Question: I am experiencing a weird behaviour from Visual Studio 2013. I've got a C# program which writes to the standard output, let's say
'''
using System;
using System.Threading;
namespace CsSandbox
{
class Program
{
static void Main(string[] args)
{
Console.WriteLine("Hello world!");
Thread.Sleep(10000);
}
}
}
'''
In the tab of the project's properties I have redirected the output to a file, like this:

If I open the file within those 10s when my application is still running, the file contain "Hello world!". However, as soon as the program exits, the file is cleared. This does not happen when I run the program from the command line.
Is there a rationale why Visual Studio does it? Is there a way to bypass this behaviour?
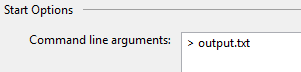
Answer: I believe this is due to the way Visual Studio hosts your application, in order to reduce startup time when debugging.
What happens is that your application (Program.exe) will actually be hosted in another process (Program.vshost.exe), which is started with the same command line arguments. When your application ends, this process is immediately restarted. You should be able to see this within Task Manager - look in the details tab so you can see the PID of the processes, and run your app - you'll see one Program.vshost.exe instance which ends when your app finishes, and another one come up immediately. That's then overwriting your output file.
One fix for this is to give your application a command line argument for the file to write to - and open that file within your 'Main' method. You won't get until you start running the app again.
Another option would be to simply stop using the hosting process - in the Debug part of your project properties, at the bottom you should see a checkbox for "Enable the Visual Studio hosting process". Uncheck this and I think your problem will go away - but it'll take longer to start debugging.
See <URL> for more information about the hosting process.